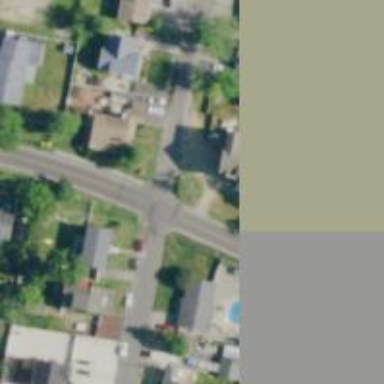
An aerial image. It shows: Charming neighbourhood.